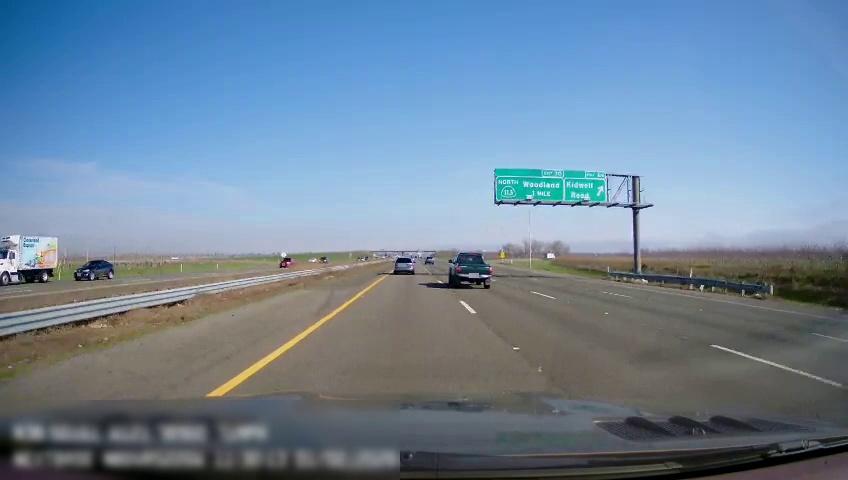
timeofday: Day
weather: Sunny
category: Drivable Space
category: Drivable Space
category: Vehicles | Truck
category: Vehicles | Car
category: Vehicles | SUV
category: Vehicles | SUV
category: Vehicles | SUV
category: Vehicles | Truck
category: Lanes | Current Lane
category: Lanes | Current Lane
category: Lanes | Alternate Lane
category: Lanes | Alternate Lane
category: Lanes | Alternate Lane
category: Lanes | Opposite Lane
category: Traffic | Signs